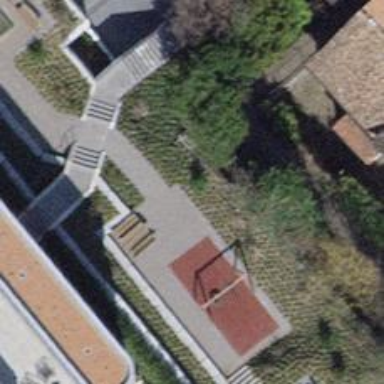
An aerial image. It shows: Playground area for leisure activities on the land.